Aerial crown-view tile of a tropical tree (Barro Colorado Island, Panama), acquired 20240918:
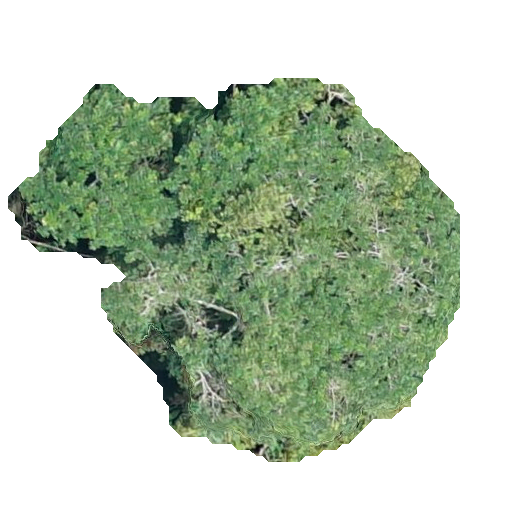
Species: Anacardium excelsum
GBIF accepted scientific name: Anacardium excelsum
Crown area: 183.123 m²